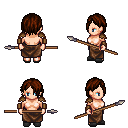
a pixel art fantasy rpg character, female body template, human, light skin, leather shoulder armor, robe skirt, brown bangs hairstyle, leather bracers, gray slippers, spear, four views (front, back, left, right), 2x2 character sprite sheet, small pixel art, hard edges, no anti-aliasing